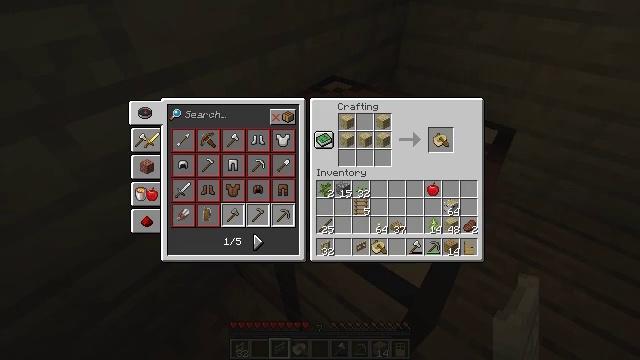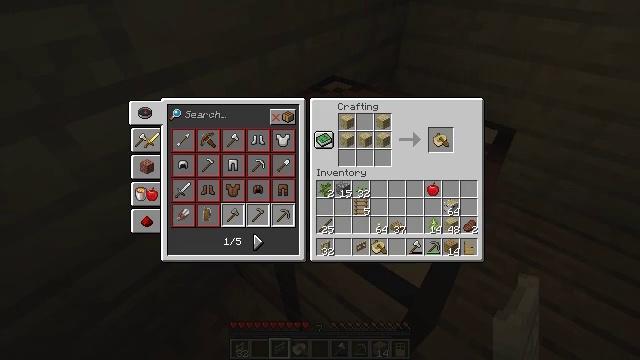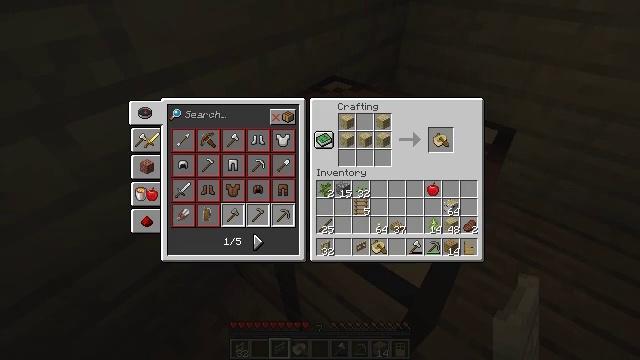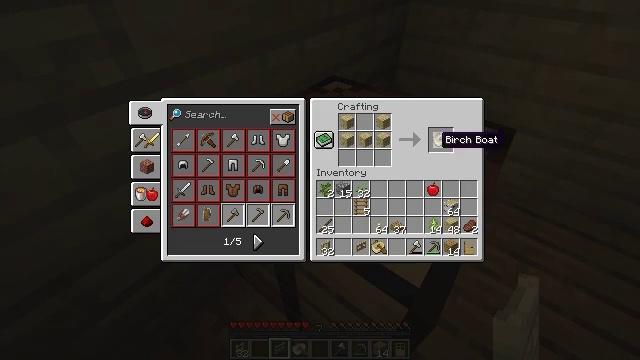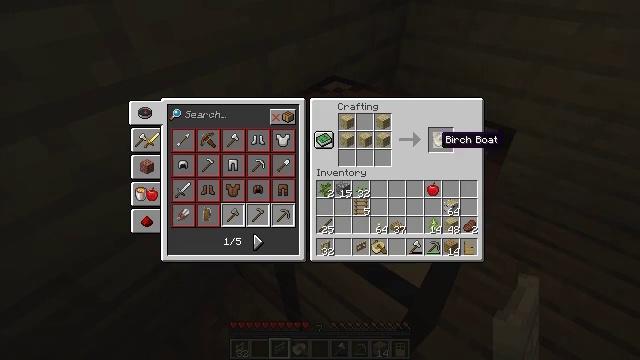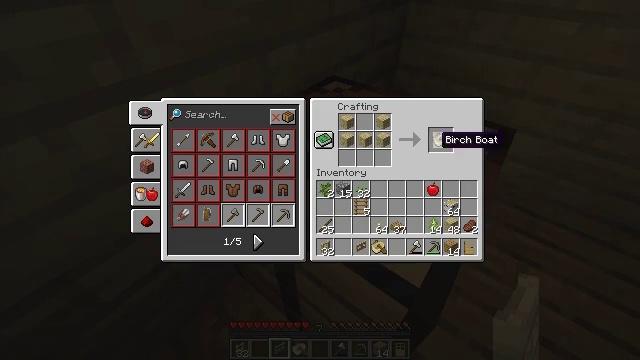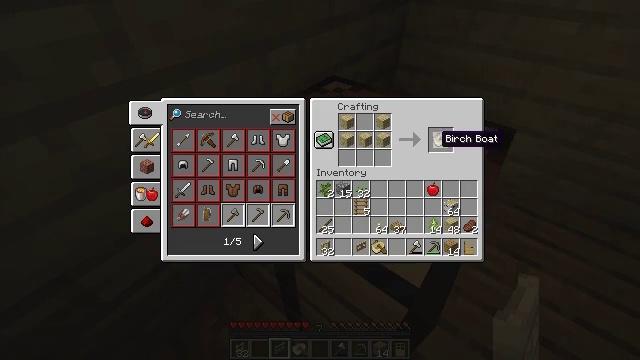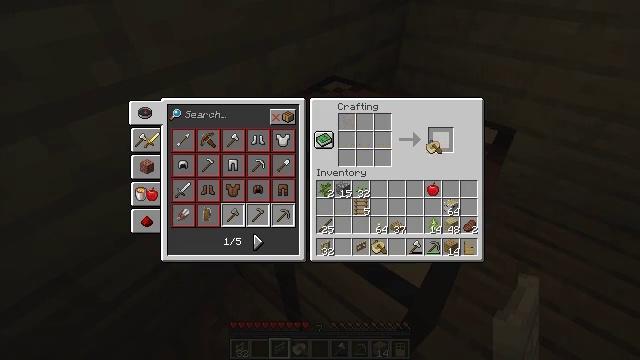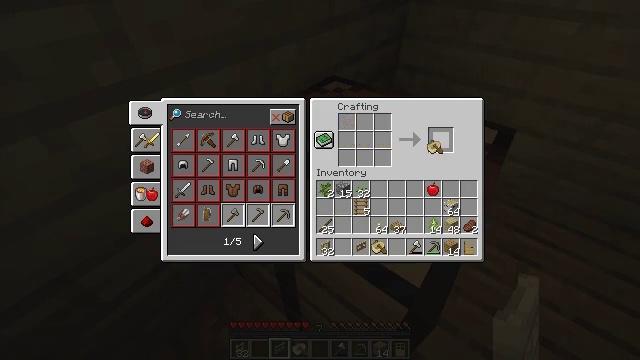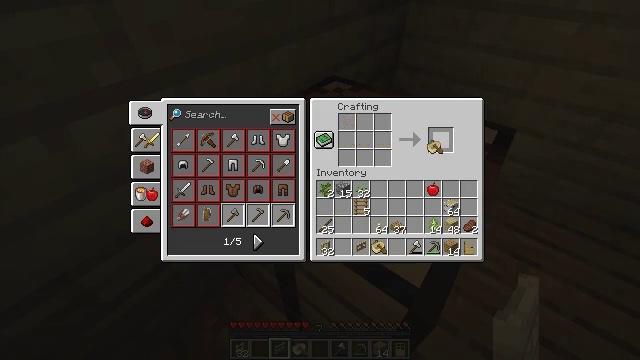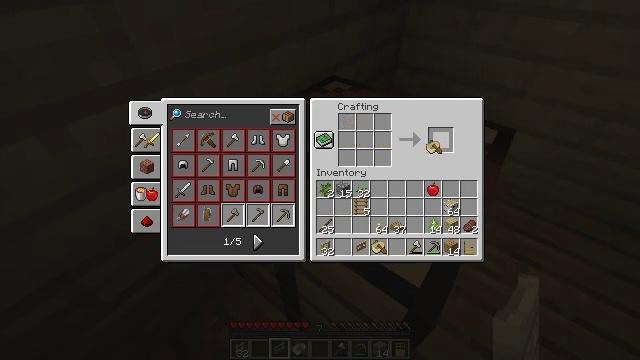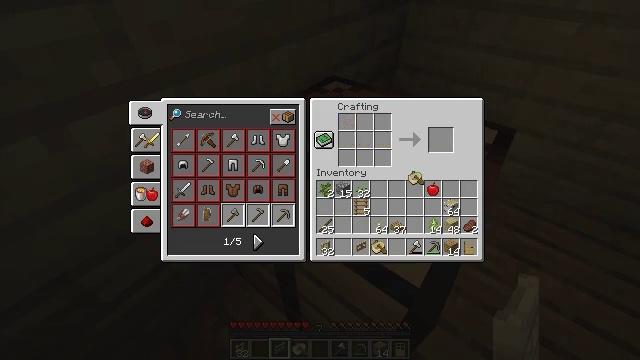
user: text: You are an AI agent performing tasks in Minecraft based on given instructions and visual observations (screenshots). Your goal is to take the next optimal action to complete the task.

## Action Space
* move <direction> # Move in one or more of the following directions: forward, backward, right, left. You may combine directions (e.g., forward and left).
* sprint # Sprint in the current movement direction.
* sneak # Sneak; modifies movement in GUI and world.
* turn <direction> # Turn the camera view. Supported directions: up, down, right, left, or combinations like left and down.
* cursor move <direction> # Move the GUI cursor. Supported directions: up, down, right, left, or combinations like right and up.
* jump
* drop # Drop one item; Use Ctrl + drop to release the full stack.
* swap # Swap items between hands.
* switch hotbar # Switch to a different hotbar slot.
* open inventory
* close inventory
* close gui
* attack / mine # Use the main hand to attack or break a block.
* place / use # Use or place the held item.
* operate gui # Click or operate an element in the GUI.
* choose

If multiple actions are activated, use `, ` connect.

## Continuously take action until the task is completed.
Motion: motion action
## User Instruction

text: Combine birch planks to craft a birch boat.
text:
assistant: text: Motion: no_op
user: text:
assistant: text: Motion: no_op
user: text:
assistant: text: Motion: no_op
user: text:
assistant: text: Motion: no_op
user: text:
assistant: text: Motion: no_op
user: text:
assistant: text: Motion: no_op
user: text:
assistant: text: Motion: operate gui
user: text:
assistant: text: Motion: operate gui
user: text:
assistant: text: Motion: operate gui
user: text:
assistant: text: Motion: no_op
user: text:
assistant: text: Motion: cursor move left and down
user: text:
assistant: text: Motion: no_op